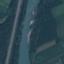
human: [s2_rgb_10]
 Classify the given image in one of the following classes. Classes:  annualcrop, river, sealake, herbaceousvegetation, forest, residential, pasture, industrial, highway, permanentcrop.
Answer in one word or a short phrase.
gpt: River